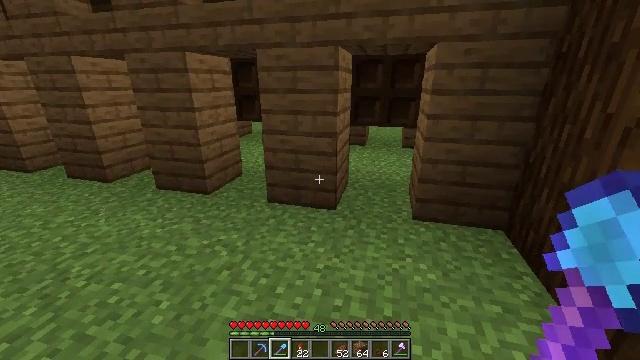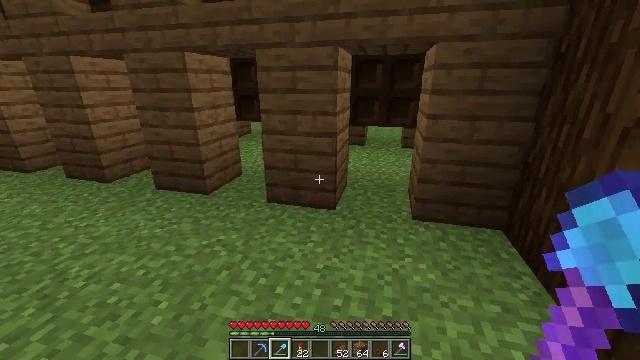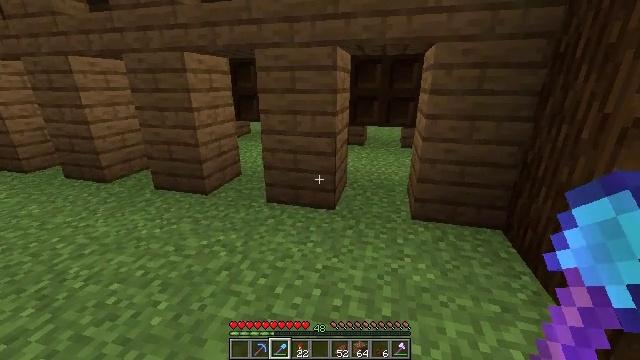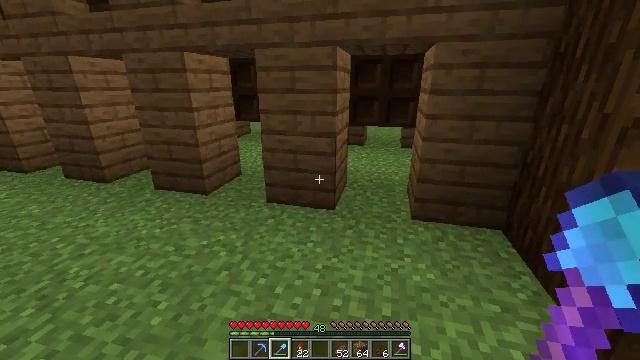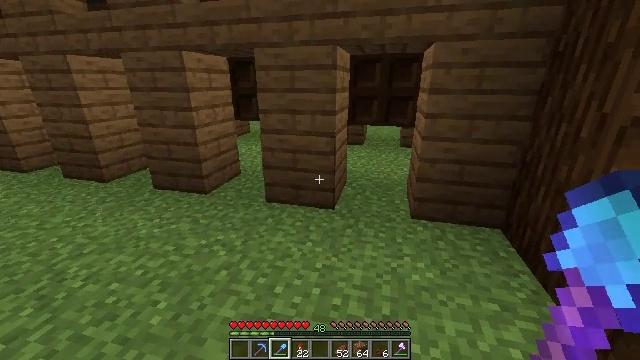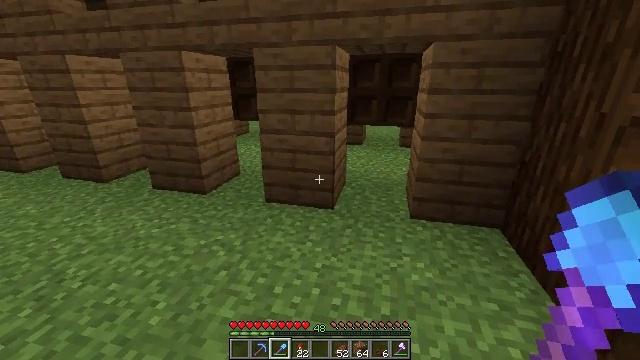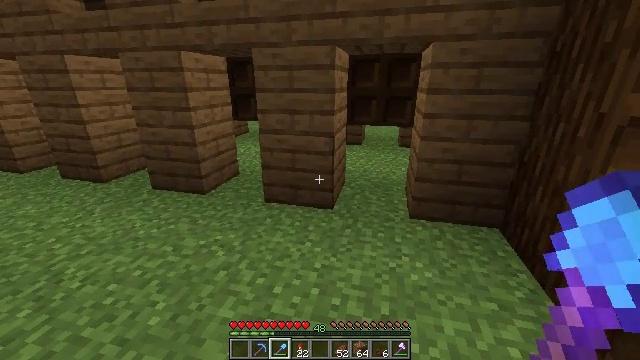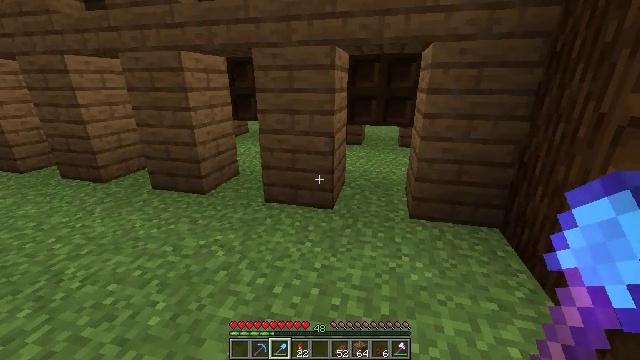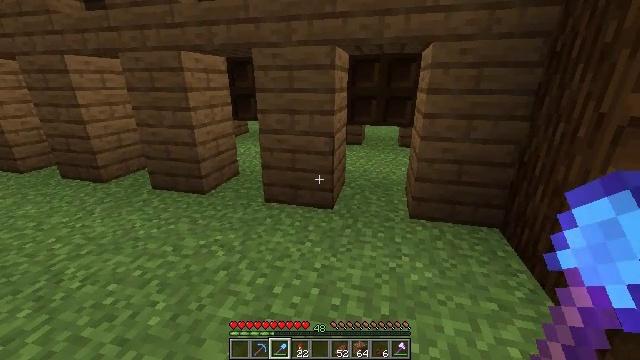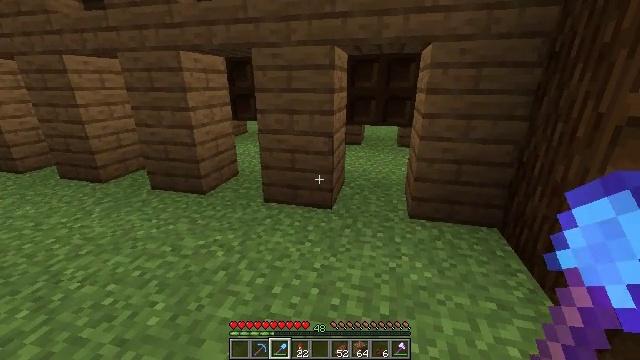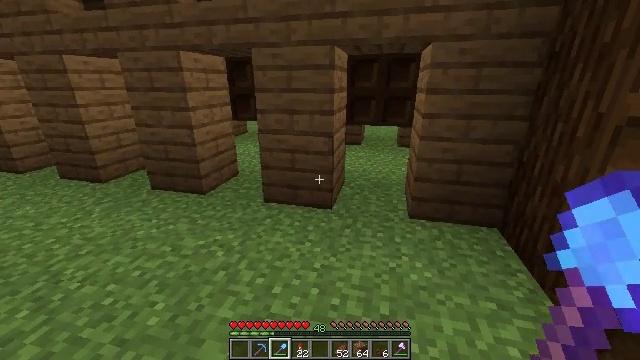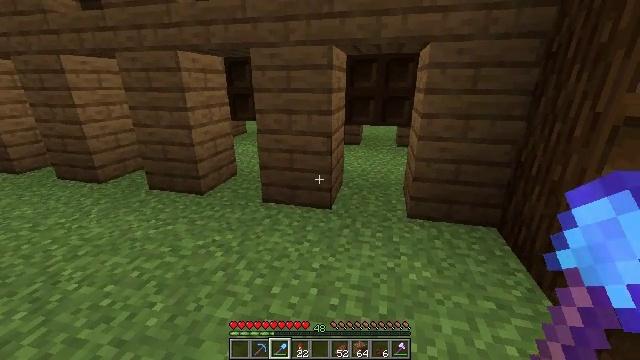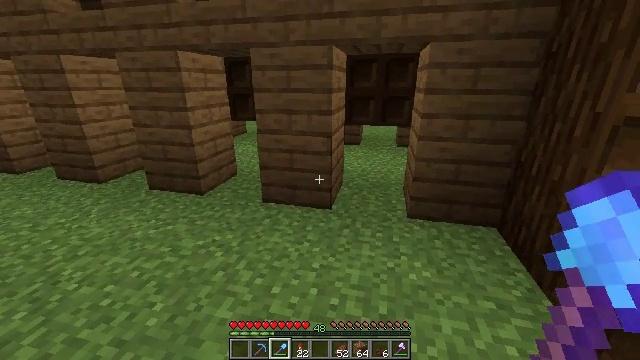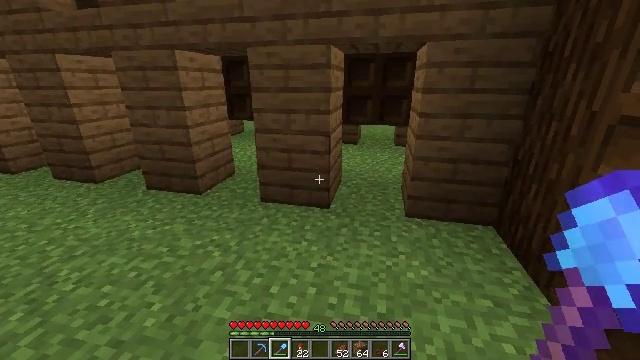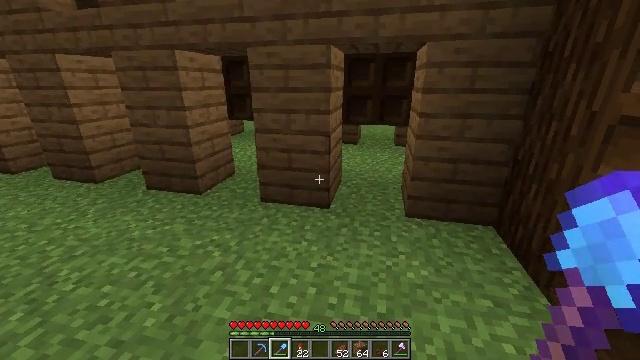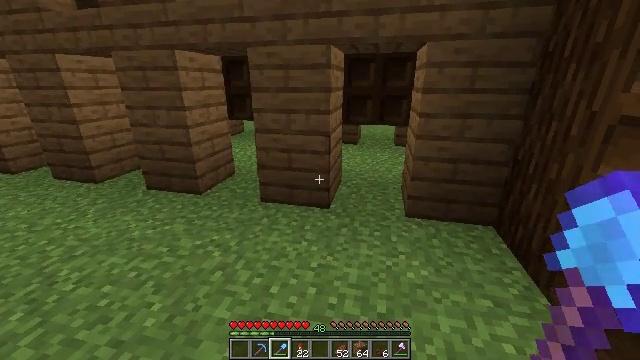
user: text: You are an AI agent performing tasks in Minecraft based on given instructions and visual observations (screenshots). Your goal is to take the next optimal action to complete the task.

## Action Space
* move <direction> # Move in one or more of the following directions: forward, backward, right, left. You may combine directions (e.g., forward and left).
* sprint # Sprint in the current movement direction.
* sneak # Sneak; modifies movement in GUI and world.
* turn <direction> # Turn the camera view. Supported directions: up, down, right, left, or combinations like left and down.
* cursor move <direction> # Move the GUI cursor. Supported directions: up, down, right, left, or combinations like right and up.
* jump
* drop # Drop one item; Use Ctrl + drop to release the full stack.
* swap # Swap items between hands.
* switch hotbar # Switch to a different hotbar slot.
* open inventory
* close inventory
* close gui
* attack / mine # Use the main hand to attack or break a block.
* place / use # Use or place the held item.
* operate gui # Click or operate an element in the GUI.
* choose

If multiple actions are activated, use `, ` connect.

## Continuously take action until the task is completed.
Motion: motion action
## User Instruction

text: Create dark oak planks using dark oak logs.
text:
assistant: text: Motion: no_op
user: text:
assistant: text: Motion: no_op
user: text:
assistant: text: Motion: no_op
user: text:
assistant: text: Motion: no_op
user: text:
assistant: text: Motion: no_op
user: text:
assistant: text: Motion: no_op
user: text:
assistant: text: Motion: no_op
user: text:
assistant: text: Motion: no_op
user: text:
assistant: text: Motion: no_op
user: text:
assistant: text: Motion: no_op
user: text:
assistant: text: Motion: no_op
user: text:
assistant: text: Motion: no_op
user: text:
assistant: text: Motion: no_op
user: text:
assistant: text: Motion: no_op
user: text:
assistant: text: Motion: no_op
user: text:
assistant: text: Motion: no_op
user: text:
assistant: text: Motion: no_op
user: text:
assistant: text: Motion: turn right
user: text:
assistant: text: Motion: turn right
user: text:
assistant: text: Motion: turn right
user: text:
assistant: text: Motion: turn right and down
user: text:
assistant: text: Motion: turn right and up
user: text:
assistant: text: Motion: turn up
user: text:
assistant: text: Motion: no_op
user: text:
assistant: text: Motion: turn right
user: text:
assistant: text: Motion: no_op
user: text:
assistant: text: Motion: no_op
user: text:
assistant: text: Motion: turn right and down
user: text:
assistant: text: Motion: turn right
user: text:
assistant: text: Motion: no_op